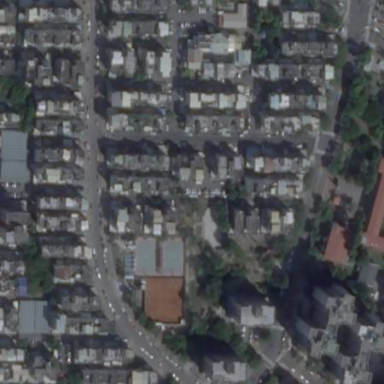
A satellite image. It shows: Residential area with apartments.